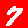
Digit: 7